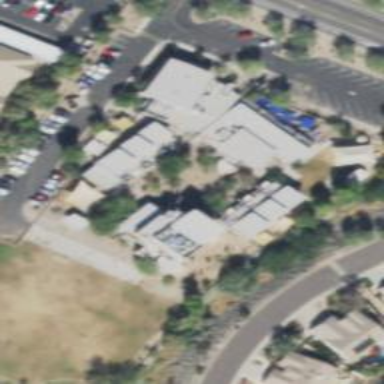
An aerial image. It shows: School.